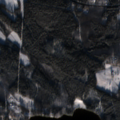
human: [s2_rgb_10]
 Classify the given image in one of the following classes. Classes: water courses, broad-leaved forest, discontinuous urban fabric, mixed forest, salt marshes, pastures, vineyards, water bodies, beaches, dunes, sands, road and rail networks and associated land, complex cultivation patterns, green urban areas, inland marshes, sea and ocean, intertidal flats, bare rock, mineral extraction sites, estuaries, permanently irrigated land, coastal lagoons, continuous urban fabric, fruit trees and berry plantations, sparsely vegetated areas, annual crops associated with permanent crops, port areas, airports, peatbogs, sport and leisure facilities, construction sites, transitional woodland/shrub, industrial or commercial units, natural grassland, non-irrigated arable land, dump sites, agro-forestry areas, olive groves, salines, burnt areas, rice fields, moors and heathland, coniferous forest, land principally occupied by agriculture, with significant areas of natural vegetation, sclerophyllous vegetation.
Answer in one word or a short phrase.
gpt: land principally occupied by agriculture, with significant areas of natural vegetation, broad-leaved forest, coniferous forest, mixed forest, water bodies